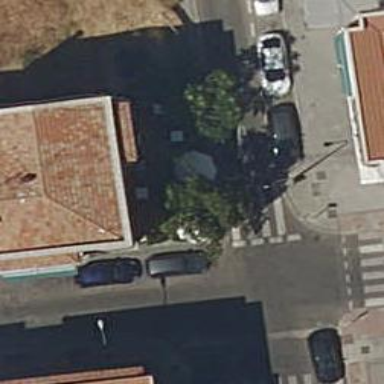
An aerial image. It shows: Restaurant.